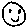
Label: smiley face